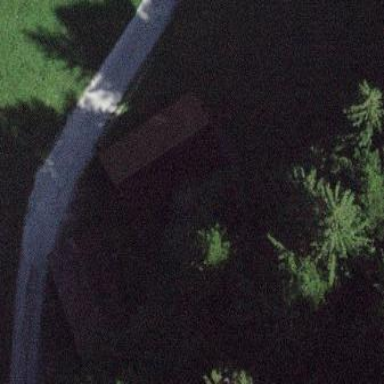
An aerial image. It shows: Barn.